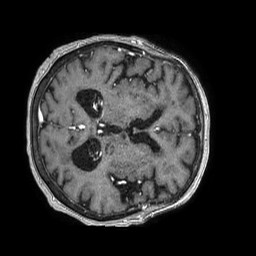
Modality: T1w
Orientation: axial
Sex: female
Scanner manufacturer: philips
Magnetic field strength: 1.5 T
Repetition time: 0.007737 s
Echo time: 0.003528 s